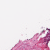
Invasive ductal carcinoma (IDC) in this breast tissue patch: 0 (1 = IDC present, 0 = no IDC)